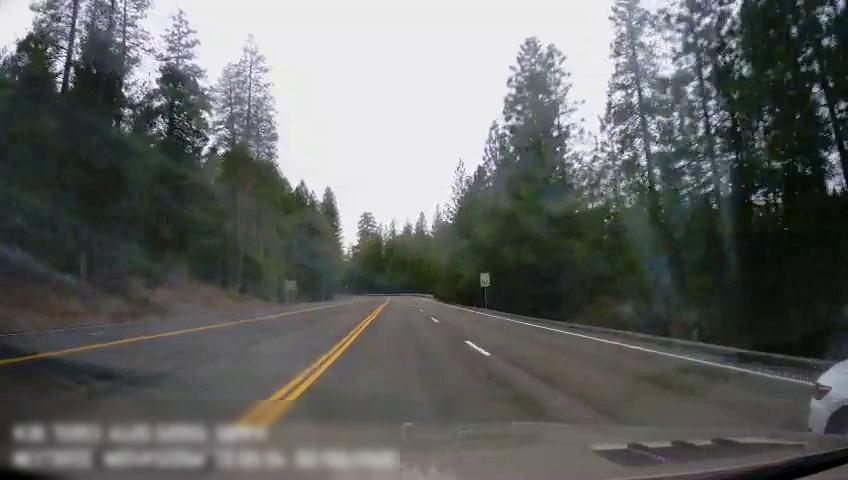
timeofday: Day
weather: Cloudy
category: Drivable Space
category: Vehicles | Car
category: Lanes | Opposite Lane
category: Lanes | Opposite Lane
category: Lanes | Alternate Lane
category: Lanes | Opposite Lane
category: Lanes | Current Lane
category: Lanes | Current Lane
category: Traffic | Signs